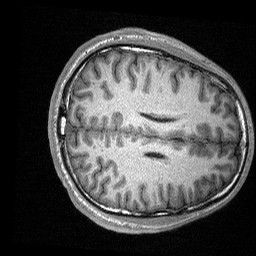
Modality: T1w
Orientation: axial
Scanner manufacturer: siemens
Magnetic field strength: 3 T
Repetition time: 2.3 s
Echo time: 0.00226 s